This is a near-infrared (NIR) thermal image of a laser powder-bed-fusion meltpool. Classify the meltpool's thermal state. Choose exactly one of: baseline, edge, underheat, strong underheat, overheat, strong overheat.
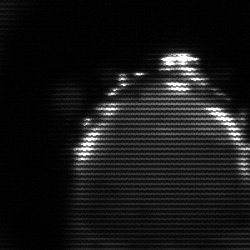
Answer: edge